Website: apple
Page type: billing-address
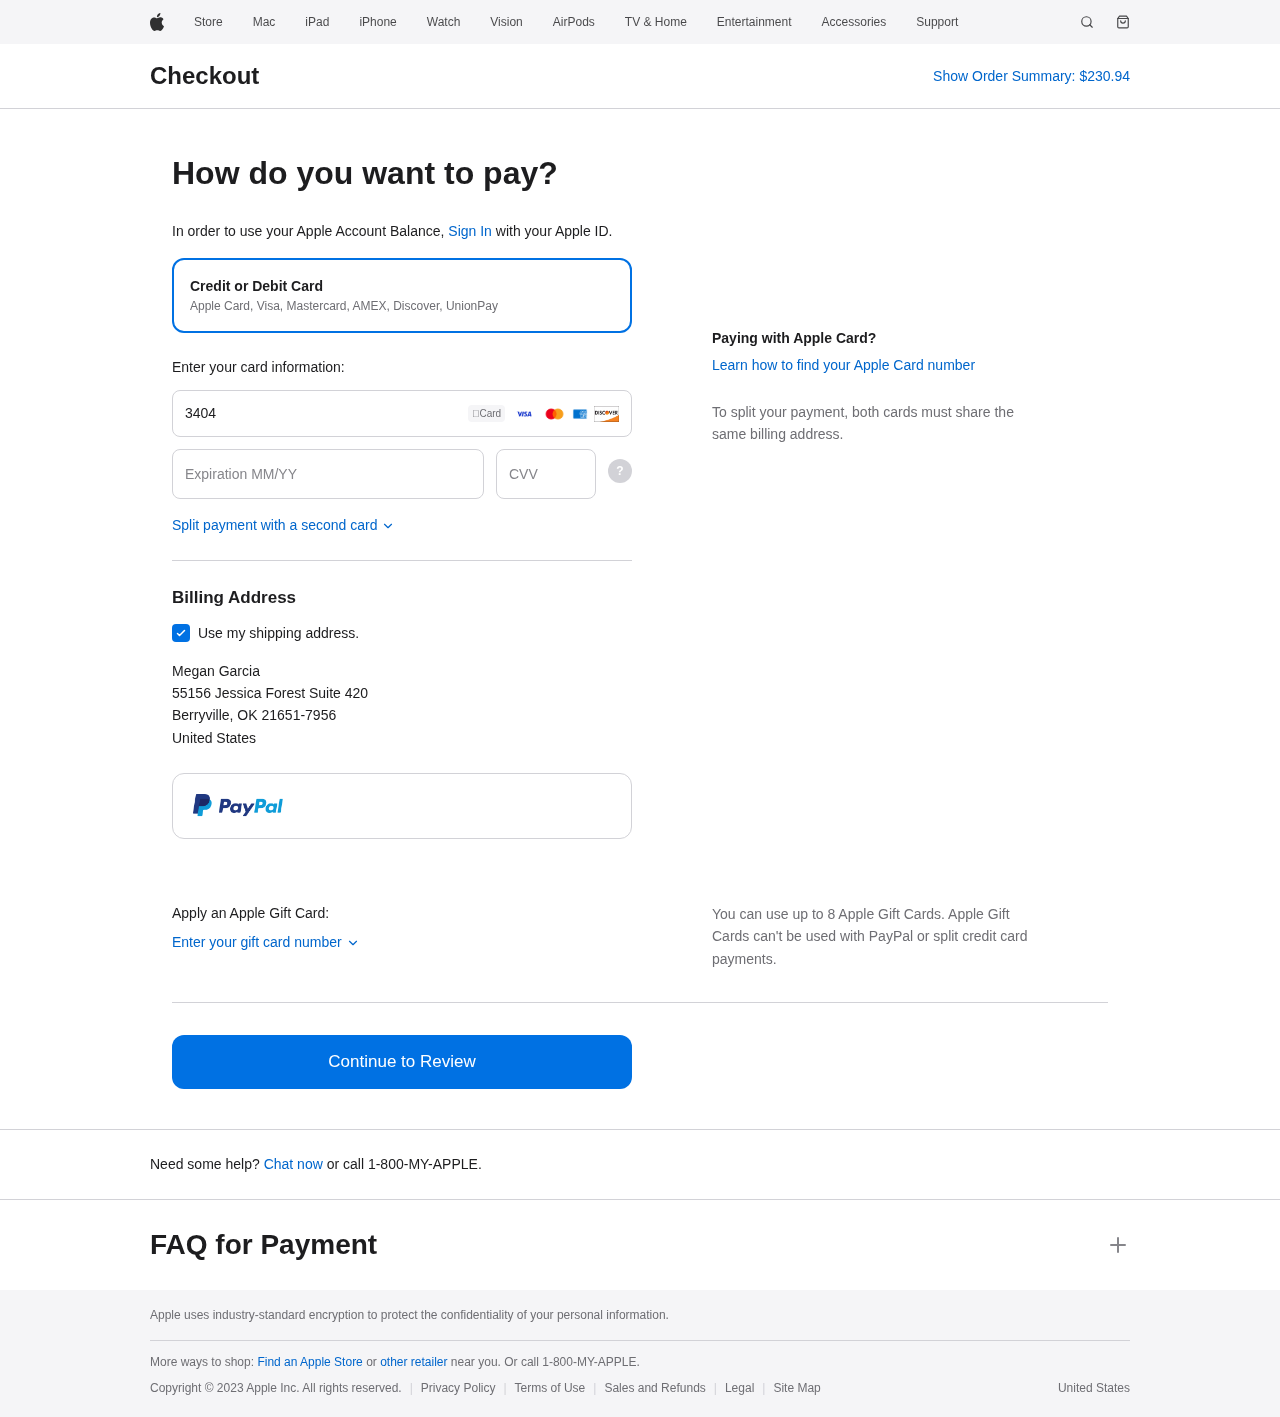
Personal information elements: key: PII_CARD_CVV
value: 9066
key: PII_CARD_EXPIRY
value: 11/26
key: PII_CARD_NUMBER
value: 3404 3491 9033 548
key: PII_CITY
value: Berryville
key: PII_COUNTRY
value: United States
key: PII_FULLNAME
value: Megan Garcia
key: PII_POSTCODE_FULL
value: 21651-7956
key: PII_STATE_ABBR
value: OK
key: PII_STREET
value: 55156 Jessica Forest Suite 420
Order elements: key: ORDER_TOTAL
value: $230.94